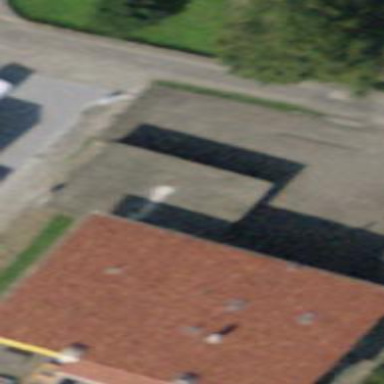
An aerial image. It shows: Garage building.